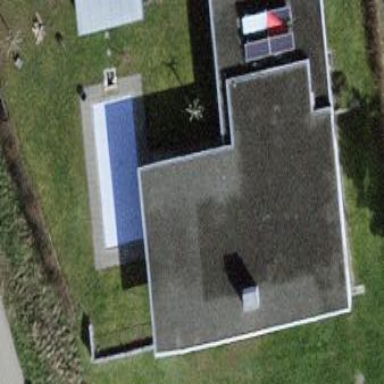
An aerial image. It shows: Residential house.